Question: I've read dozens of articles, blog posts, docs, and Q&A posts on this site on this issue, and I haven't found a solution.
My Python code in 'index.py' is simple:
'''
def handler(event, context):
print("hello world. this is hello handler")
if __name__ == "__main__":
print("hello world. this is the main section in hello index.py")
'''
Notice that I'm using the default filename 'index.py' and the default entry point 'handler'.
I have a simple pyproject.toml:
'''
[tool.poetry]
name = "hello"
version = "0.1.0"
description = ""
authors = []
[tool.poetry.dependencies]
python = "~3.9"
[tool.poetry.dev-dependencies]
[build-system]
requires = ["poetry-core>=1.1.0"]
build-backend = "poetry.core.masonry.api"
'''
As a basic sanity check, I can run the main section locally via:
'''
poetry run python index.py
'''
I deploy via typescript CDK:
'''
const stack = new Stack(app, "PythonHelloStack", {env})
new PythonFunction(stack, 'HelloFunction', {
runtime: Runtime.PYTHON_3_9,
entry: path.join(__dirname, '../../../lambdas/hello'),
})
'''
This successfully creates the Lambda. When I run a test event against this, I get the error:
'''
"errorMessage": "Unable to import module 'index': No module named 'index'",
"errorType": "Runtime.ImportModuleError",
'''
To show a screenshot of the console, which shows the code:

The code shows up fine if I click on 'index.py'. Why can't the AWS Lambda import 'index.py'? I'm stuck on how to proceed in troubleshooting this.
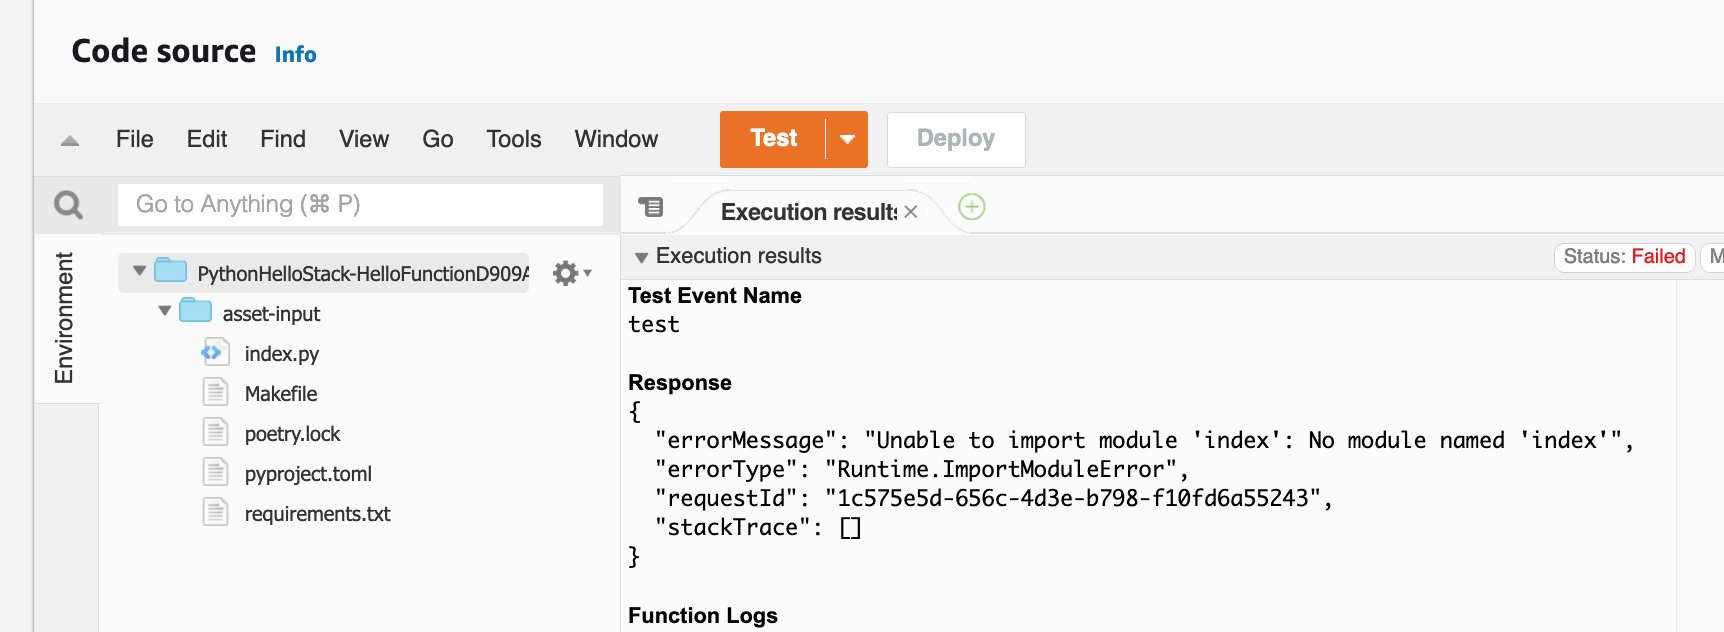
Answer: <URL> that's still to be patched in the next release. Downgrade to '1.136' if using CDK v1, or the '2.3.0-alpha.0' version of '@aws-cdk/aws-lambda-python-alpha' if using CDK v2.
The <URL> fixes the issue.